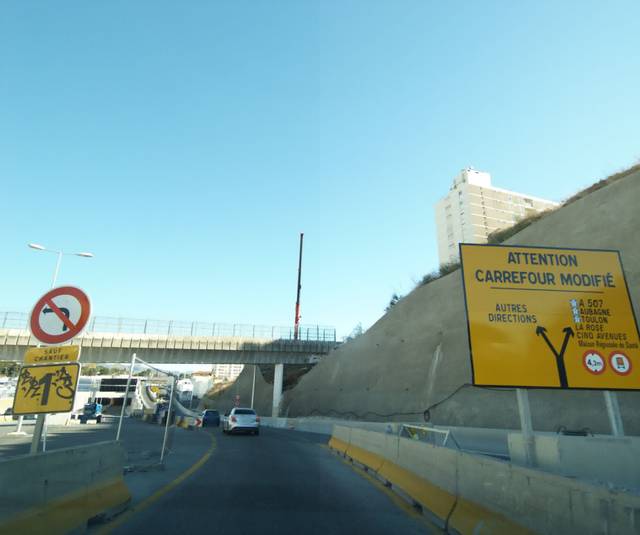
Region: France
Coordinates: 43.33, 5.407